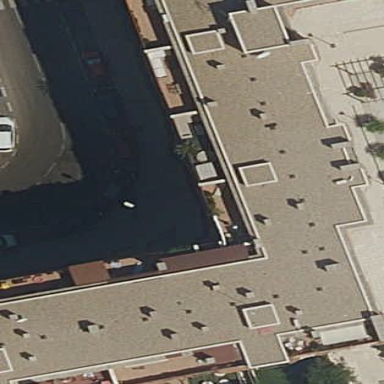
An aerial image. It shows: Residential building.